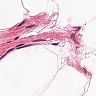
Metastatic tissue present: no